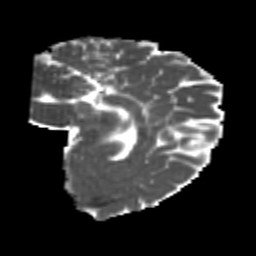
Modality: MD
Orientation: sagittal
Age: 23
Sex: female
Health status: healthy
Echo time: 0.074 s